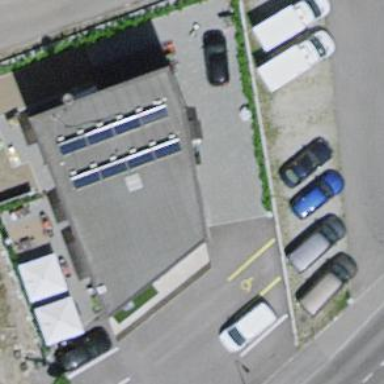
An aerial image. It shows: Fast food establishment.